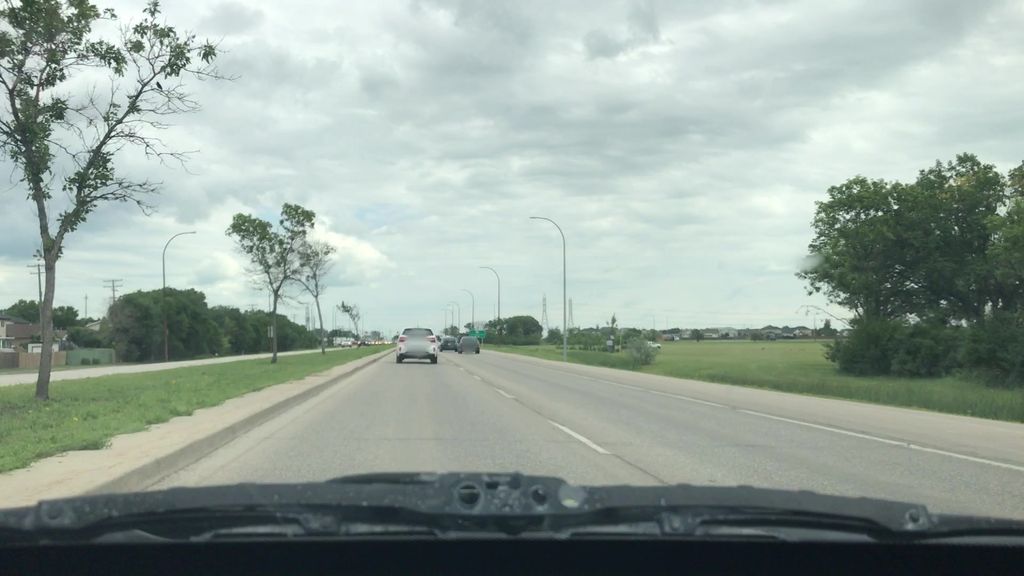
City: winnipeg